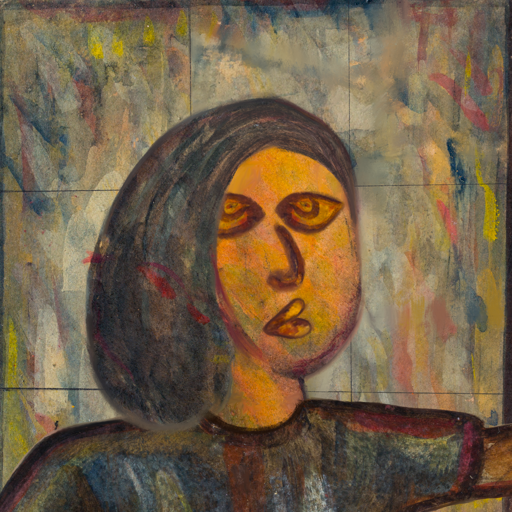
Background: GypsyMother, Head And Neck Side: Gypsy_Mother, Face Side: Comrade, Bust: Mosgoul, Hair Side: Gypsy_Mother, Head Accessory: Blank, Second Necklace: Blank, Necklace: Blank, Baby: Blank